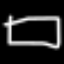
Label: square